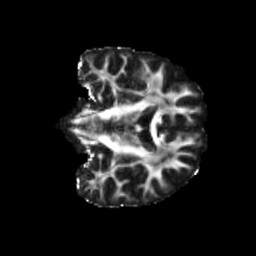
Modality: FA
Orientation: coronal
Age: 68
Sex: male
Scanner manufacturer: siemens
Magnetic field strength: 3 T
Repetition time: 3.23 s
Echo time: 0.0892 s